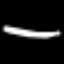
Label: line